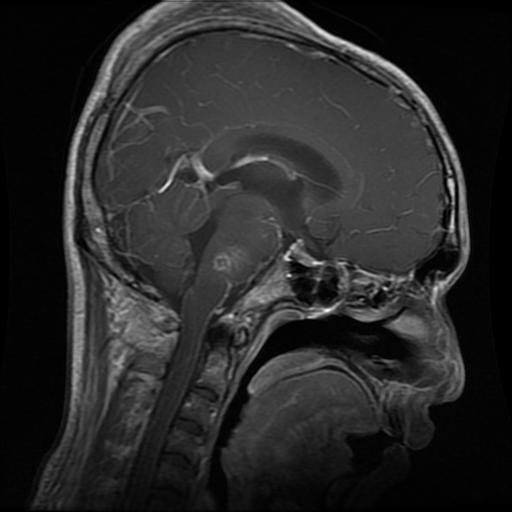
Label: glioma